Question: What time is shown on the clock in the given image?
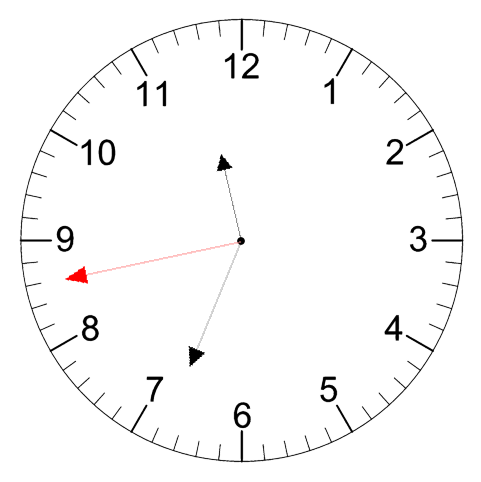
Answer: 11:33:43